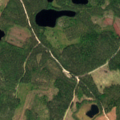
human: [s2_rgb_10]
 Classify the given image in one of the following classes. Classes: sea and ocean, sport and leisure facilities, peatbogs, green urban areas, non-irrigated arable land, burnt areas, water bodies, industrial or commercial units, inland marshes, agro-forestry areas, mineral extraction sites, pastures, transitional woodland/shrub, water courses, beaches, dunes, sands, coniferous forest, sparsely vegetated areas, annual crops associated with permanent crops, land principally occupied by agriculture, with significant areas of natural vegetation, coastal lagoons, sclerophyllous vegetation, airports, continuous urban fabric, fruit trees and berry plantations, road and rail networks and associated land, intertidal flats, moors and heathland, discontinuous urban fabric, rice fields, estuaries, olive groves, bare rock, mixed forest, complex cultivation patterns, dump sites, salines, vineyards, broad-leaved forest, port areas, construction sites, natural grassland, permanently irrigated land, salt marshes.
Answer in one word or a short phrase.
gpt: coniferous forest, transitional woodland/shrub